Question: I am following the <URL> book and have a very newbish question:
In my first app named GeoQuiz - how to move the right button to the very right of the screen (and still keep the sizes of the buttons at 'wrap_content'):

My layout file can be seen an GitHub as <URL> and here is an excerpt:
'''
<LinearLayout xmlns:android="http://schemas.android.com/apk/res/android"
xmlns:tools="http://schemas.android.com/tools"
android:layout_width="match_parent"
android:layout_height="match_parent"
android:gravity="center"
android:orientation="vertical"
android:paddingBottom="@dimen/activity_vertical_margin"
android:paddingLeft="@dimen/activity_horizontal_margin"
android:paddingRight="@dimen/activity_horizontal_margin"
android:paddingTop="@dimen/activity_vertical_margin"
tools:context="de.afarber.geoquiz.QuizActivity" >
....
<LinearLayout
android:orientation="horizontal"
android:layout_width="match_parent"
android:layout_height="wrap_content" >
<Button
android:id="@+id/true_button"
android:layout_width="wrap_content"
android:layout_height="wrap_content"
android:text="@string/true_button" />
<Button
android:id="@+id/false_button"
android:layout_width="wrap_content"
android:layout_height="wrap_content"
android:text="@string/false_button" />
</LinearLayout>
....
</LinearLayout>
'''
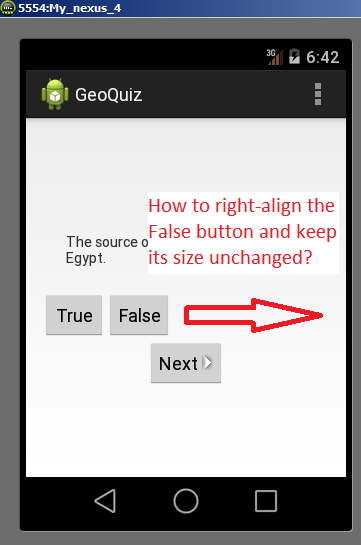
Answer: Try this please
'''
<LinearLayout xmlns:android="http://schemas.android.com/apk/res/android"
xmlns:tools="http://schemas.android.com/tools"
android:layout_width="match_parent"
android:layout_height="match_parent"
android:gravity="center"
android:orientation="vertical"
android:paddingBottom="@dimen/activity_vertical_margin"
android:paddingLeft="@dimen/activity_horizontal_margin"
android:paddingRight="@dimen/activity_horizontal_margin"
android:paddingTop="@dimen/activity_vertical_margin"
tools:context="de.afarber.geoquiz.QuizActivity" >
....
<RelativeLayout
android:layout_width="match_parent"
android:layout_height="wrap_content" >
<Button
android:id="@+id/true_button"
android:layout_width="wrap_content"
android:layout_height="wrap_content"
android:layout_alignParentLeft="true"
android:text="@string/true_button" />
<Button
android:id="@+id/false_button"
android:layout_width="wrap_content"
android:layout_height="wrap_content"
android:layout_alignParentRight="true"
android:text="@string/false_button" />
</RelativeLayout>
....
</LinearLayout>
'''